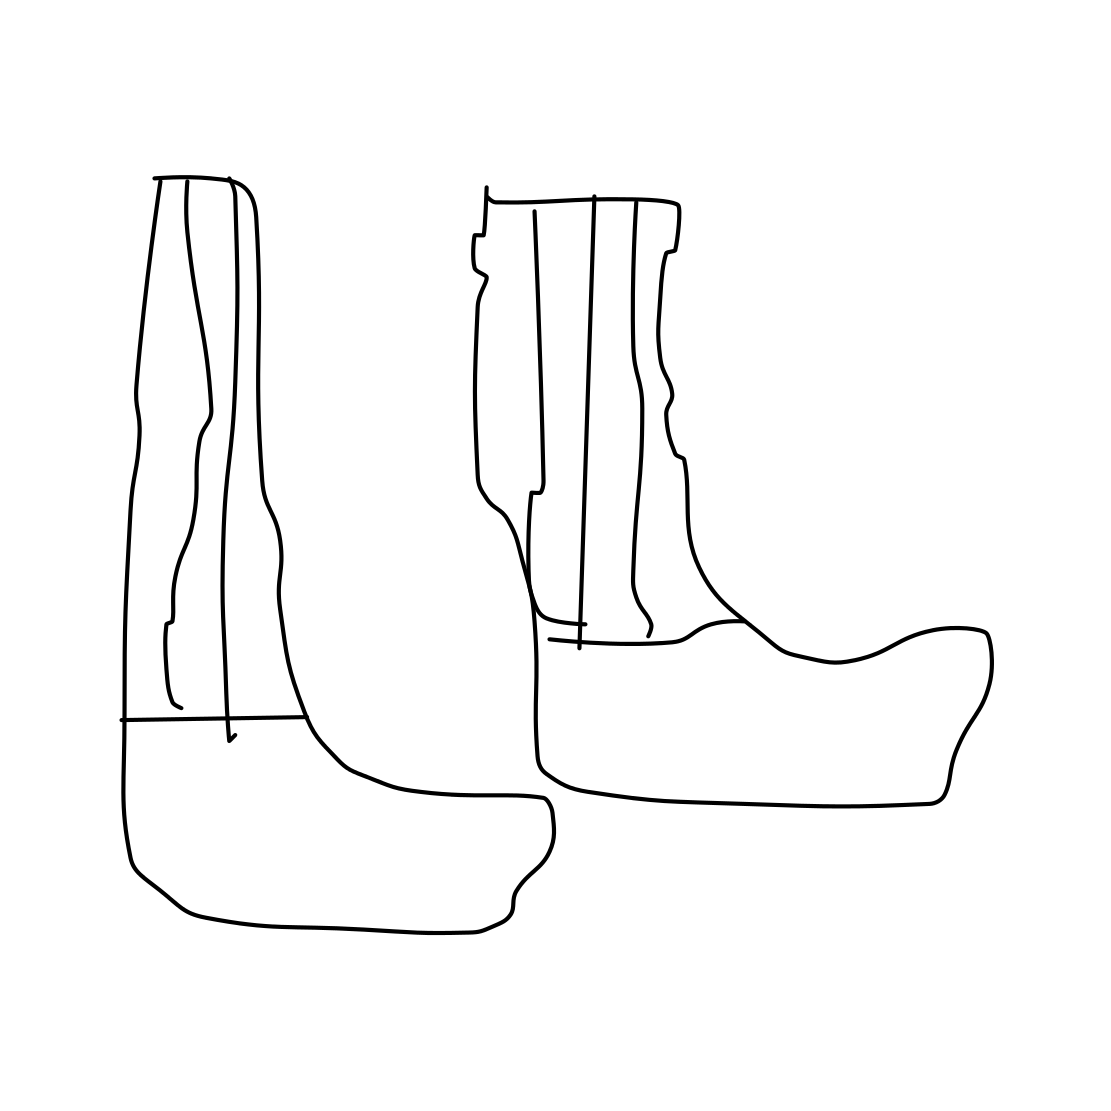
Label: socks